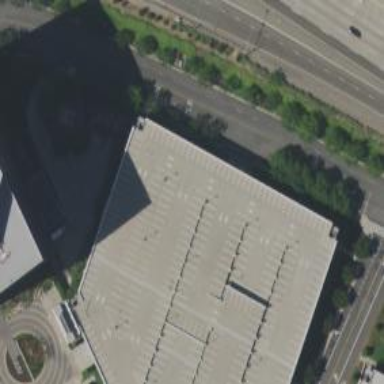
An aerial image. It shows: Multi-storey parking area with asphalt surface.